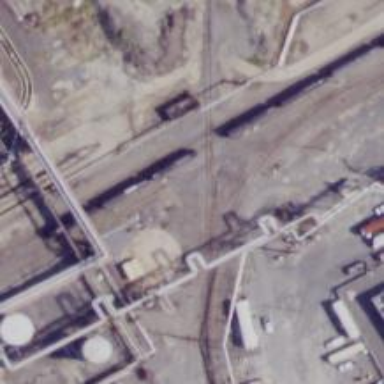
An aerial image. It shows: Railway crossing.